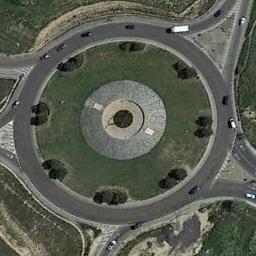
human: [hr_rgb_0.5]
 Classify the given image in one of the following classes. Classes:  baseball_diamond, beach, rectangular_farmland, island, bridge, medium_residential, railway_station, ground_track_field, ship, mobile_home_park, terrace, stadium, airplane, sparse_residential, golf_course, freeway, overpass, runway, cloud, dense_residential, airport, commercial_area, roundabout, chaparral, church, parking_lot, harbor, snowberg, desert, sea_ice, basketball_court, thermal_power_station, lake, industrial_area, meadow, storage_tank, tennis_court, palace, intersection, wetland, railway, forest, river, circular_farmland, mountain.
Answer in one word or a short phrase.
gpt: roundabout